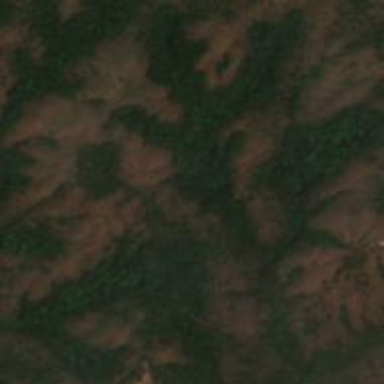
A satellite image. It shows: Forest area.